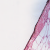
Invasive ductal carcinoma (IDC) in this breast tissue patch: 0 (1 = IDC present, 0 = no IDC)